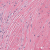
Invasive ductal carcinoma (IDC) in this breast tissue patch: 1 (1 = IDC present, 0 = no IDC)